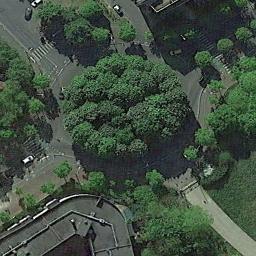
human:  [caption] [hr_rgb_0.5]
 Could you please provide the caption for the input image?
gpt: The roundabout connects four roads and a grove of trees is in the middle of the roundabout .

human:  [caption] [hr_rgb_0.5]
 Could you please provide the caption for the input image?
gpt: There are many trees around the roundabout .

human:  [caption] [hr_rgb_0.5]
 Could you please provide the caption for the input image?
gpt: The roundabout is on the grass next to trees and buildings .

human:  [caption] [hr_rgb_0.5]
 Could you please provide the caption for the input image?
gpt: There are several moving vehicles on the road at the roundabout, There are several buildings and some trees and some lawns around the roundabout .

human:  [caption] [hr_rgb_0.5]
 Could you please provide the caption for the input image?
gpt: There are some green trees around the roundabout .